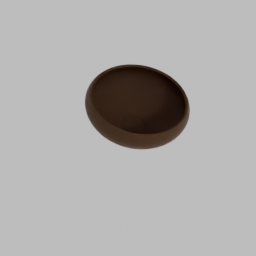
Label: decoration